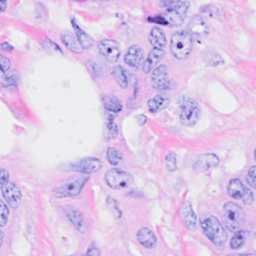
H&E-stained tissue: Breast